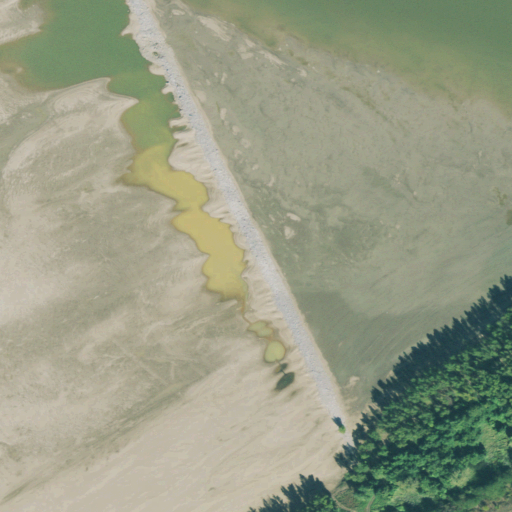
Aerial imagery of levee in Tennessee named Head of Island Number Thirteen Dikes containing open water, woody wetlands, deciduous forest, open development, and herbaceous wetlands